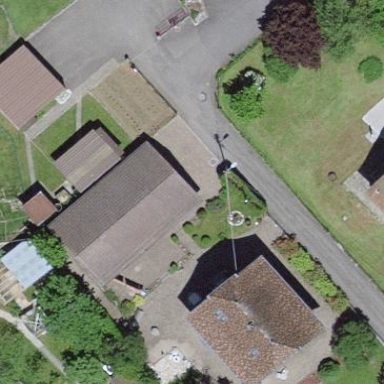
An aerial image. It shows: Garage.